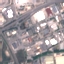
Land use / land cover: Industrial